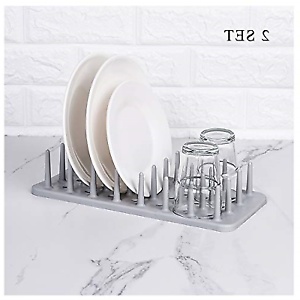
Label: plate rack